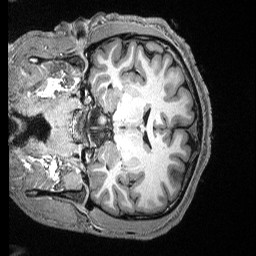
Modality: T1w
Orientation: coronal
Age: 21
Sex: male